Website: crate-barrel
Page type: billing-address
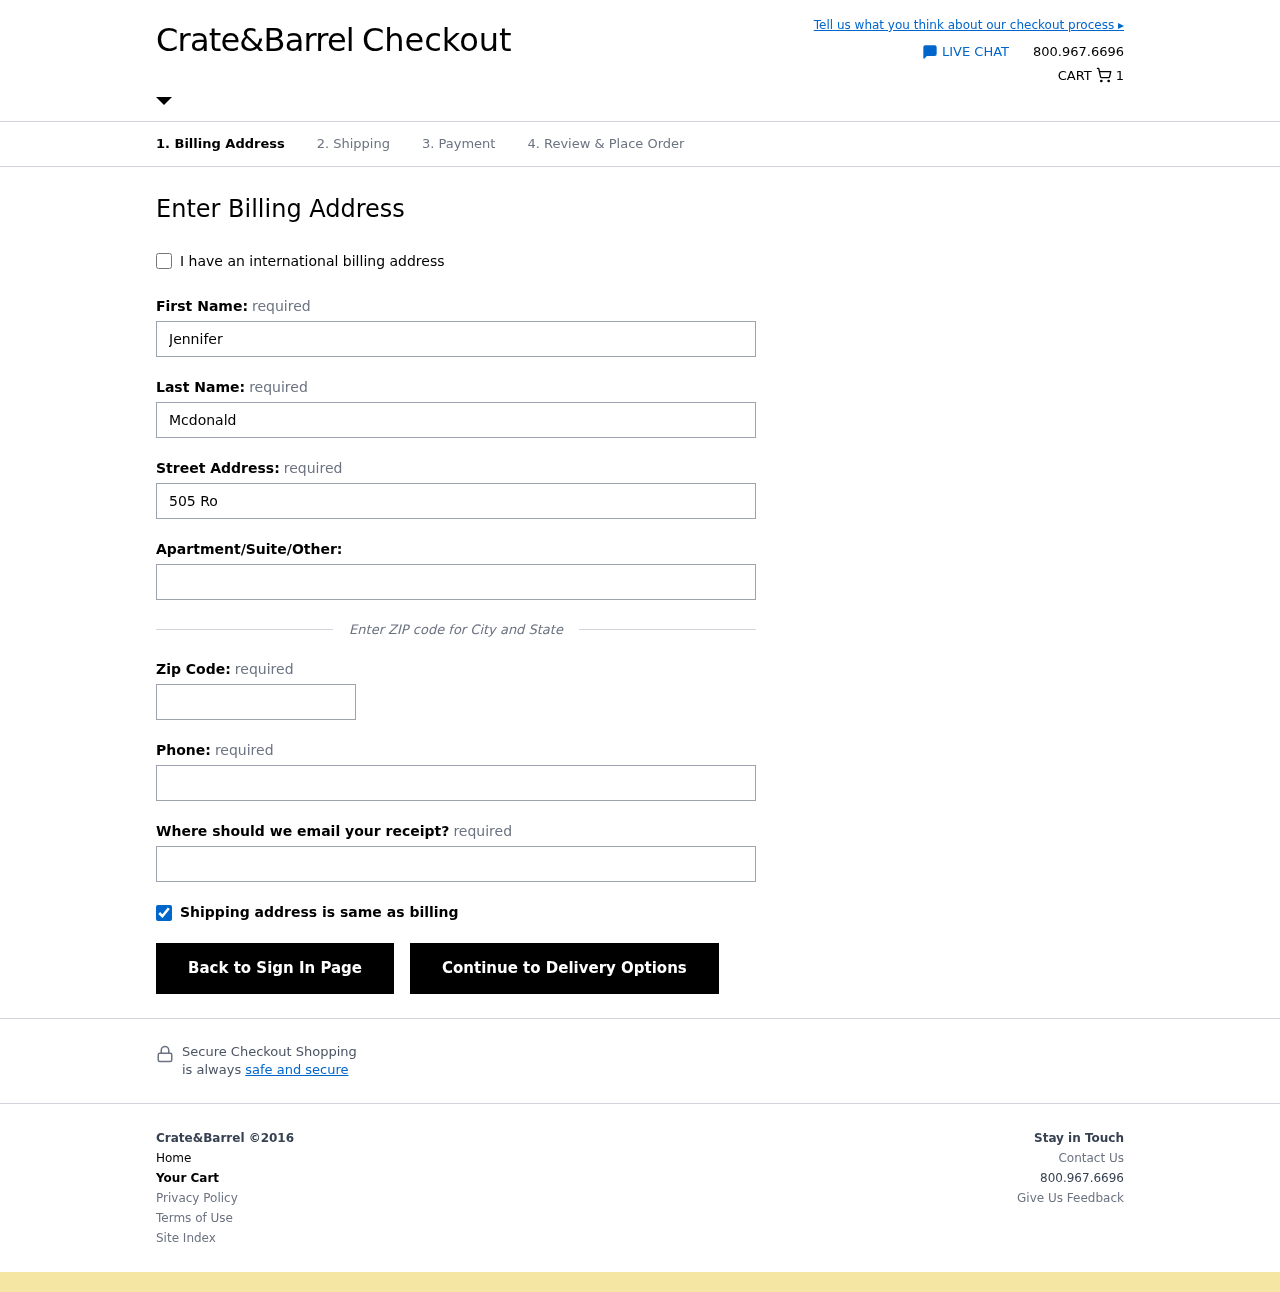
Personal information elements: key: PII_EMAIL
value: jennifer_mcdonald@hotmail.com
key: PII_FIRSTNAME
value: Jennifer
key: PII_LASTNAME
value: Mcdonald
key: PII_PHONE
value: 7797618192
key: PII_POSTCODE
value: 44960
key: PII_STREET
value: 505 Roberts Divide
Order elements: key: ORDER_NUM_ITEMS
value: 1